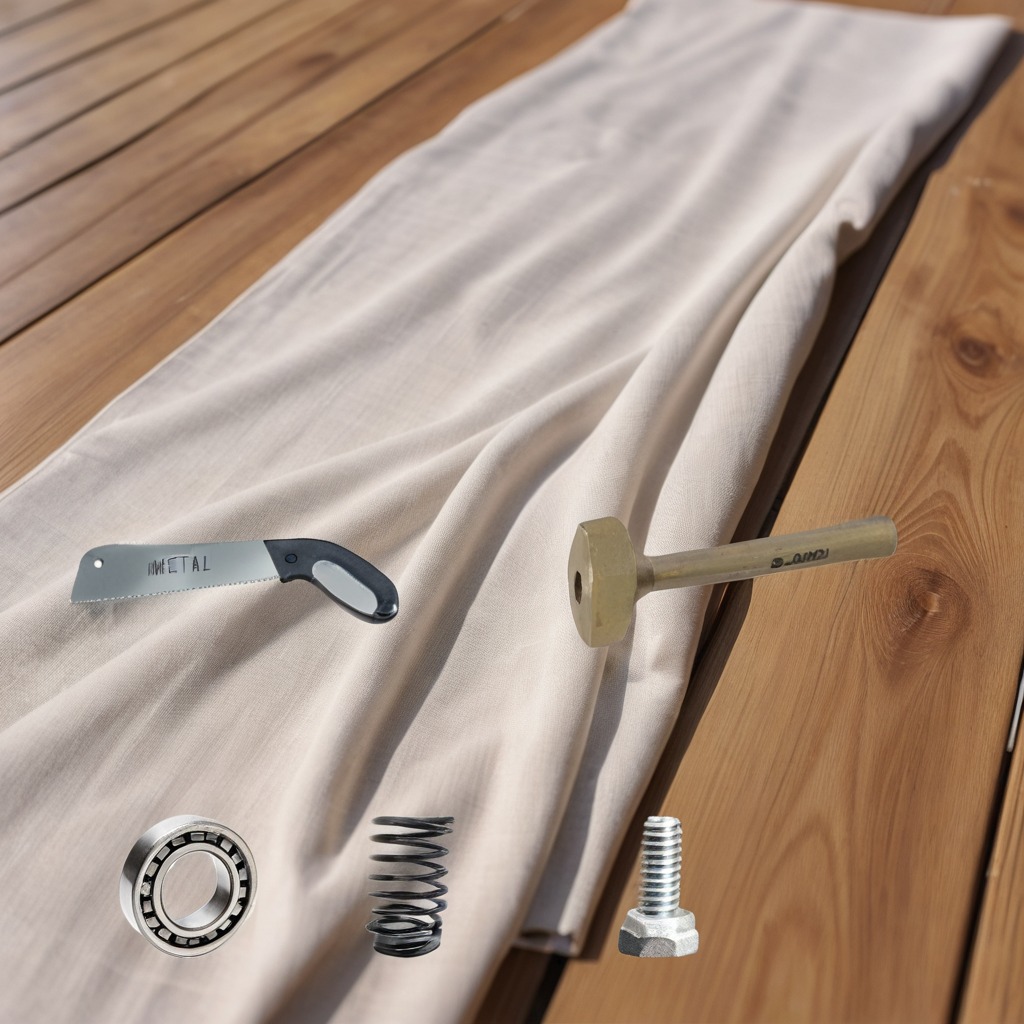
A metal ball bearing, a hammer, a metal machine screw, a coiled metal spring, and a handheld metal saw are lying on the wooden table.